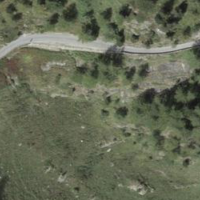
EUNIS habitat code: 31
Species observed at this site:
Larix decidua
Anthus trivialis
Troglodytes troglodytes
Fringilla coelebs
Turdus torquatus
Sylvia atricapilla
Turdus merula
Phylloscopus collybita
Cuculus canorus
Erithacus rubecula
Primula hirsuta
Saxifraga cotyledon
Phoenicurus ochruros
Periparus ater